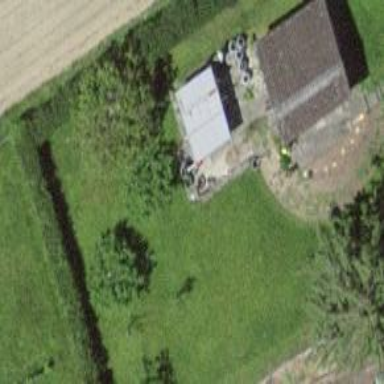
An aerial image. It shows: Shed building.